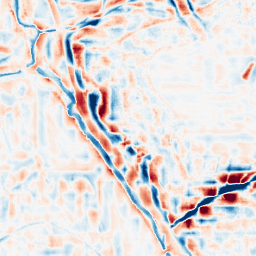
Category: wavelet
Decomposition family: wavelet_reverse_biorthogonal
Decomposition parameters: wavelet: rbio4.4
level: 4
Upsampling method: sinc_hamming
Upsampling parameters: scale: 8
kernel_size: 16
Upsampling scale: 8